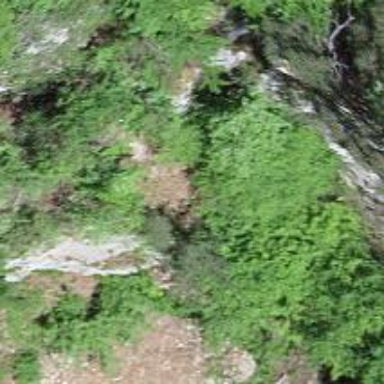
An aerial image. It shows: Natural cliff.